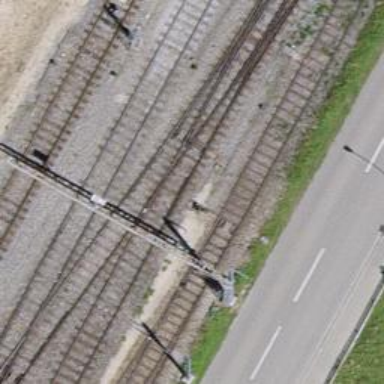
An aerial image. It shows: Railway switch.